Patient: sex F, age 66
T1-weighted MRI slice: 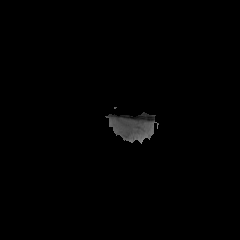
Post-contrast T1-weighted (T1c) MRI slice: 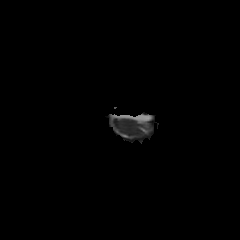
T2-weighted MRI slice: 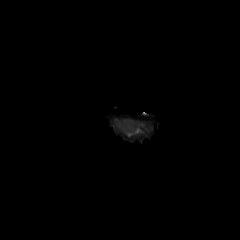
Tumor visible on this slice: no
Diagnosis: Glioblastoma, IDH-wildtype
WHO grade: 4